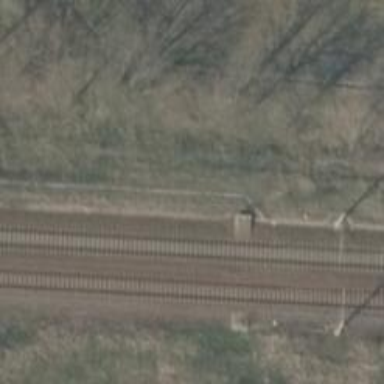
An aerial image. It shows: Railway signal.